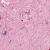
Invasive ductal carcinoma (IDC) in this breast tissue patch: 1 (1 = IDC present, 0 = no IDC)